Field crop: maize
Growth stage: 2
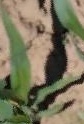
Species: maize